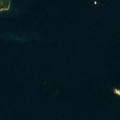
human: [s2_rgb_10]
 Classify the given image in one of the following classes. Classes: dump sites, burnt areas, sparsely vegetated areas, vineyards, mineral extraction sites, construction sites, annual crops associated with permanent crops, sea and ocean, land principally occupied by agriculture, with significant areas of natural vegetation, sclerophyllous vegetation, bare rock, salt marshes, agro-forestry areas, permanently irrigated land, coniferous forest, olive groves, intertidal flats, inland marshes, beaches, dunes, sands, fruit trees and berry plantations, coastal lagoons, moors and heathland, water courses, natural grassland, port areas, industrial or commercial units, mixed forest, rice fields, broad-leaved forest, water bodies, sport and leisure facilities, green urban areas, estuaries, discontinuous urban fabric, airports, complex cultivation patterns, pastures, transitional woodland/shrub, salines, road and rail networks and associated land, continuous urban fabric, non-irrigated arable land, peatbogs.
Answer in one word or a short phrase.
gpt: mixed forest, sea and ocean